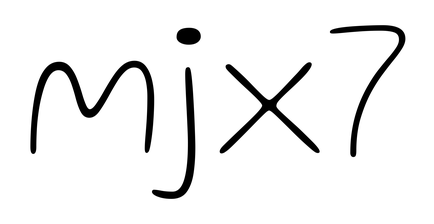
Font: Gluten_Thin